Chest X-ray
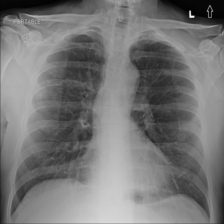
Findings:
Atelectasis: negative
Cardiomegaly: negative
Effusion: negative
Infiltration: negative
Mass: negative
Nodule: negative
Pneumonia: negative
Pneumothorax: negative
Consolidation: negative
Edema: negative
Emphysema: negative
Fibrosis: negative
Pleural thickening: negative
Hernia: negative